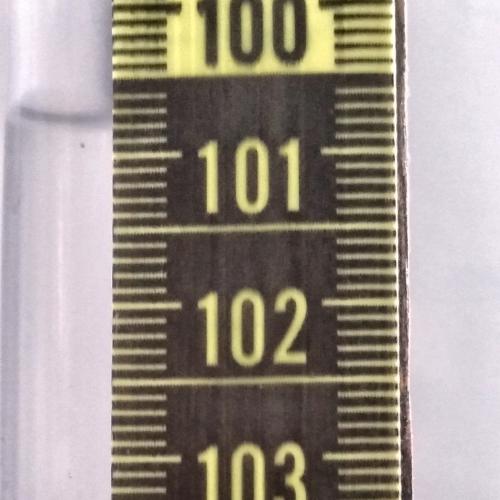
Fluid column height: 100.8 cm